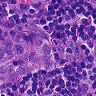
Metastatic tissue present: yes